Field crop: maize
Growth stage: 1
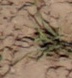
Species: lolium